Question: I'm trying to dynamically create an unconventional bar chart (I think that's how to describe it, please correct me with better terminology if possible!)
Here is an example I'm trying to recreate

I'm struggling to include and align the text elements either side of the bar within my code. Here is my code and a plnk below;
The offending code;
'''
function loadBars() {
var start_val = 0;
d3.select("body").selectAll(".barChart")
.append("text")
.text(function(d) {
return d.skill
})
d3.select("body").selectAll(".pathBar")
.transition()
.delay(function(d, i) {
return 200;
})
.duration(1000)
.style("width", function(d, i) {
return d.progress * 0.6 + "%";
})
d3.select("body").selectAll(".pathBar")
.append("text")
.text(function(d) {
return d.progress
})
'''
Plnk:
<URL>
I would also like the number to appear once the animation has finished, but one problem at a time!
Apologies if I'm missing something obvious here, I am new to using d3.js and everything is still confusing for me.
I hope I've explained the problem enough, but please let me know if you need more information.
Thanks
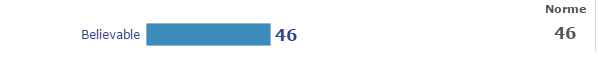
Answer: # Firstly, working Plnk: http://plnkr.co/edit/vZYLTY5FEfpDmUw2f0sj?p=preview
---
## Explanation:
Your code generated the following HTML for each bar:
'''
<div class="barResultsContainer">
<div class="barChart">
<div class="pathBar" style="width: 60%;">
<div></div>
<text>100</text>
</div>
<!-- Your text is AFTER your bar -->
<text>AngularJS</text>
</div>
</div>
'''
And if you look at the generated bars, they're taking up a lot of width:
<URL>
So I changed the Javascript code to put the text , and I changed the CSS so that you could arrange it nicely. I also put all the bar graph generating logic into the 'loadBars()' function ;)